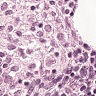
Metastatic tissue present: no